Field crop: maize
Growth stage: 2
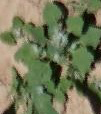
Species: chenopodium